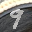
Label: 9